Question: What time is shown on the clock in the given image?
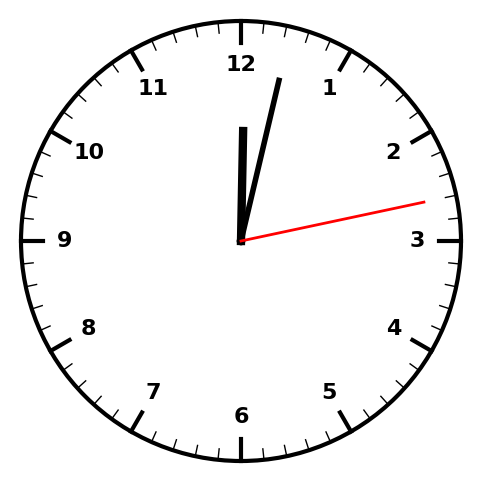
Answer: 12:02:13